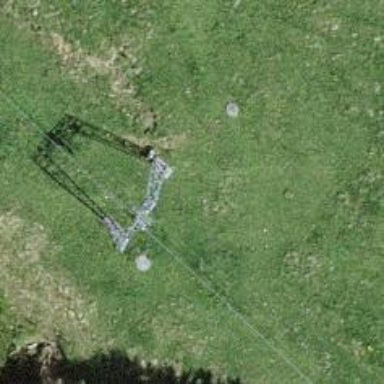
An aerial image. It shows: Pylon used for aerialway.